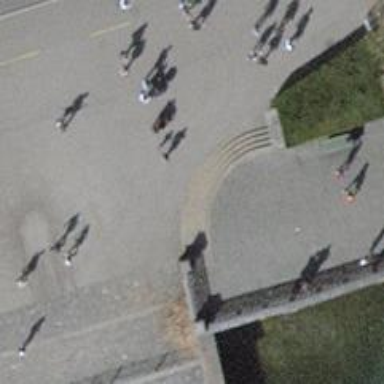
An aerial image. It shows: Steps made of paving stones.